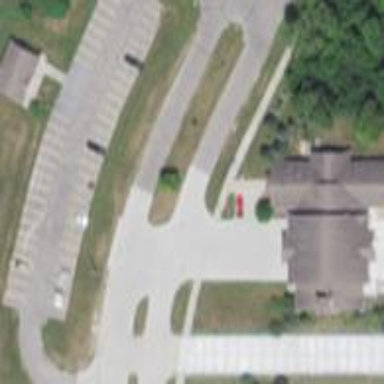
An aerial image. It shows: Parking area with surface.